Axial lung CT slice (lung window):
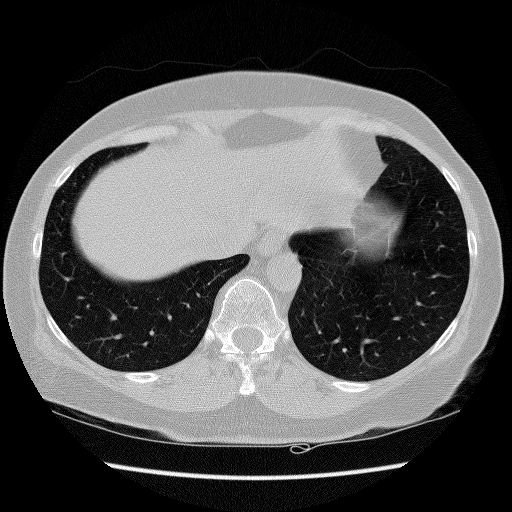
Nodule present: no